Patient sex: M
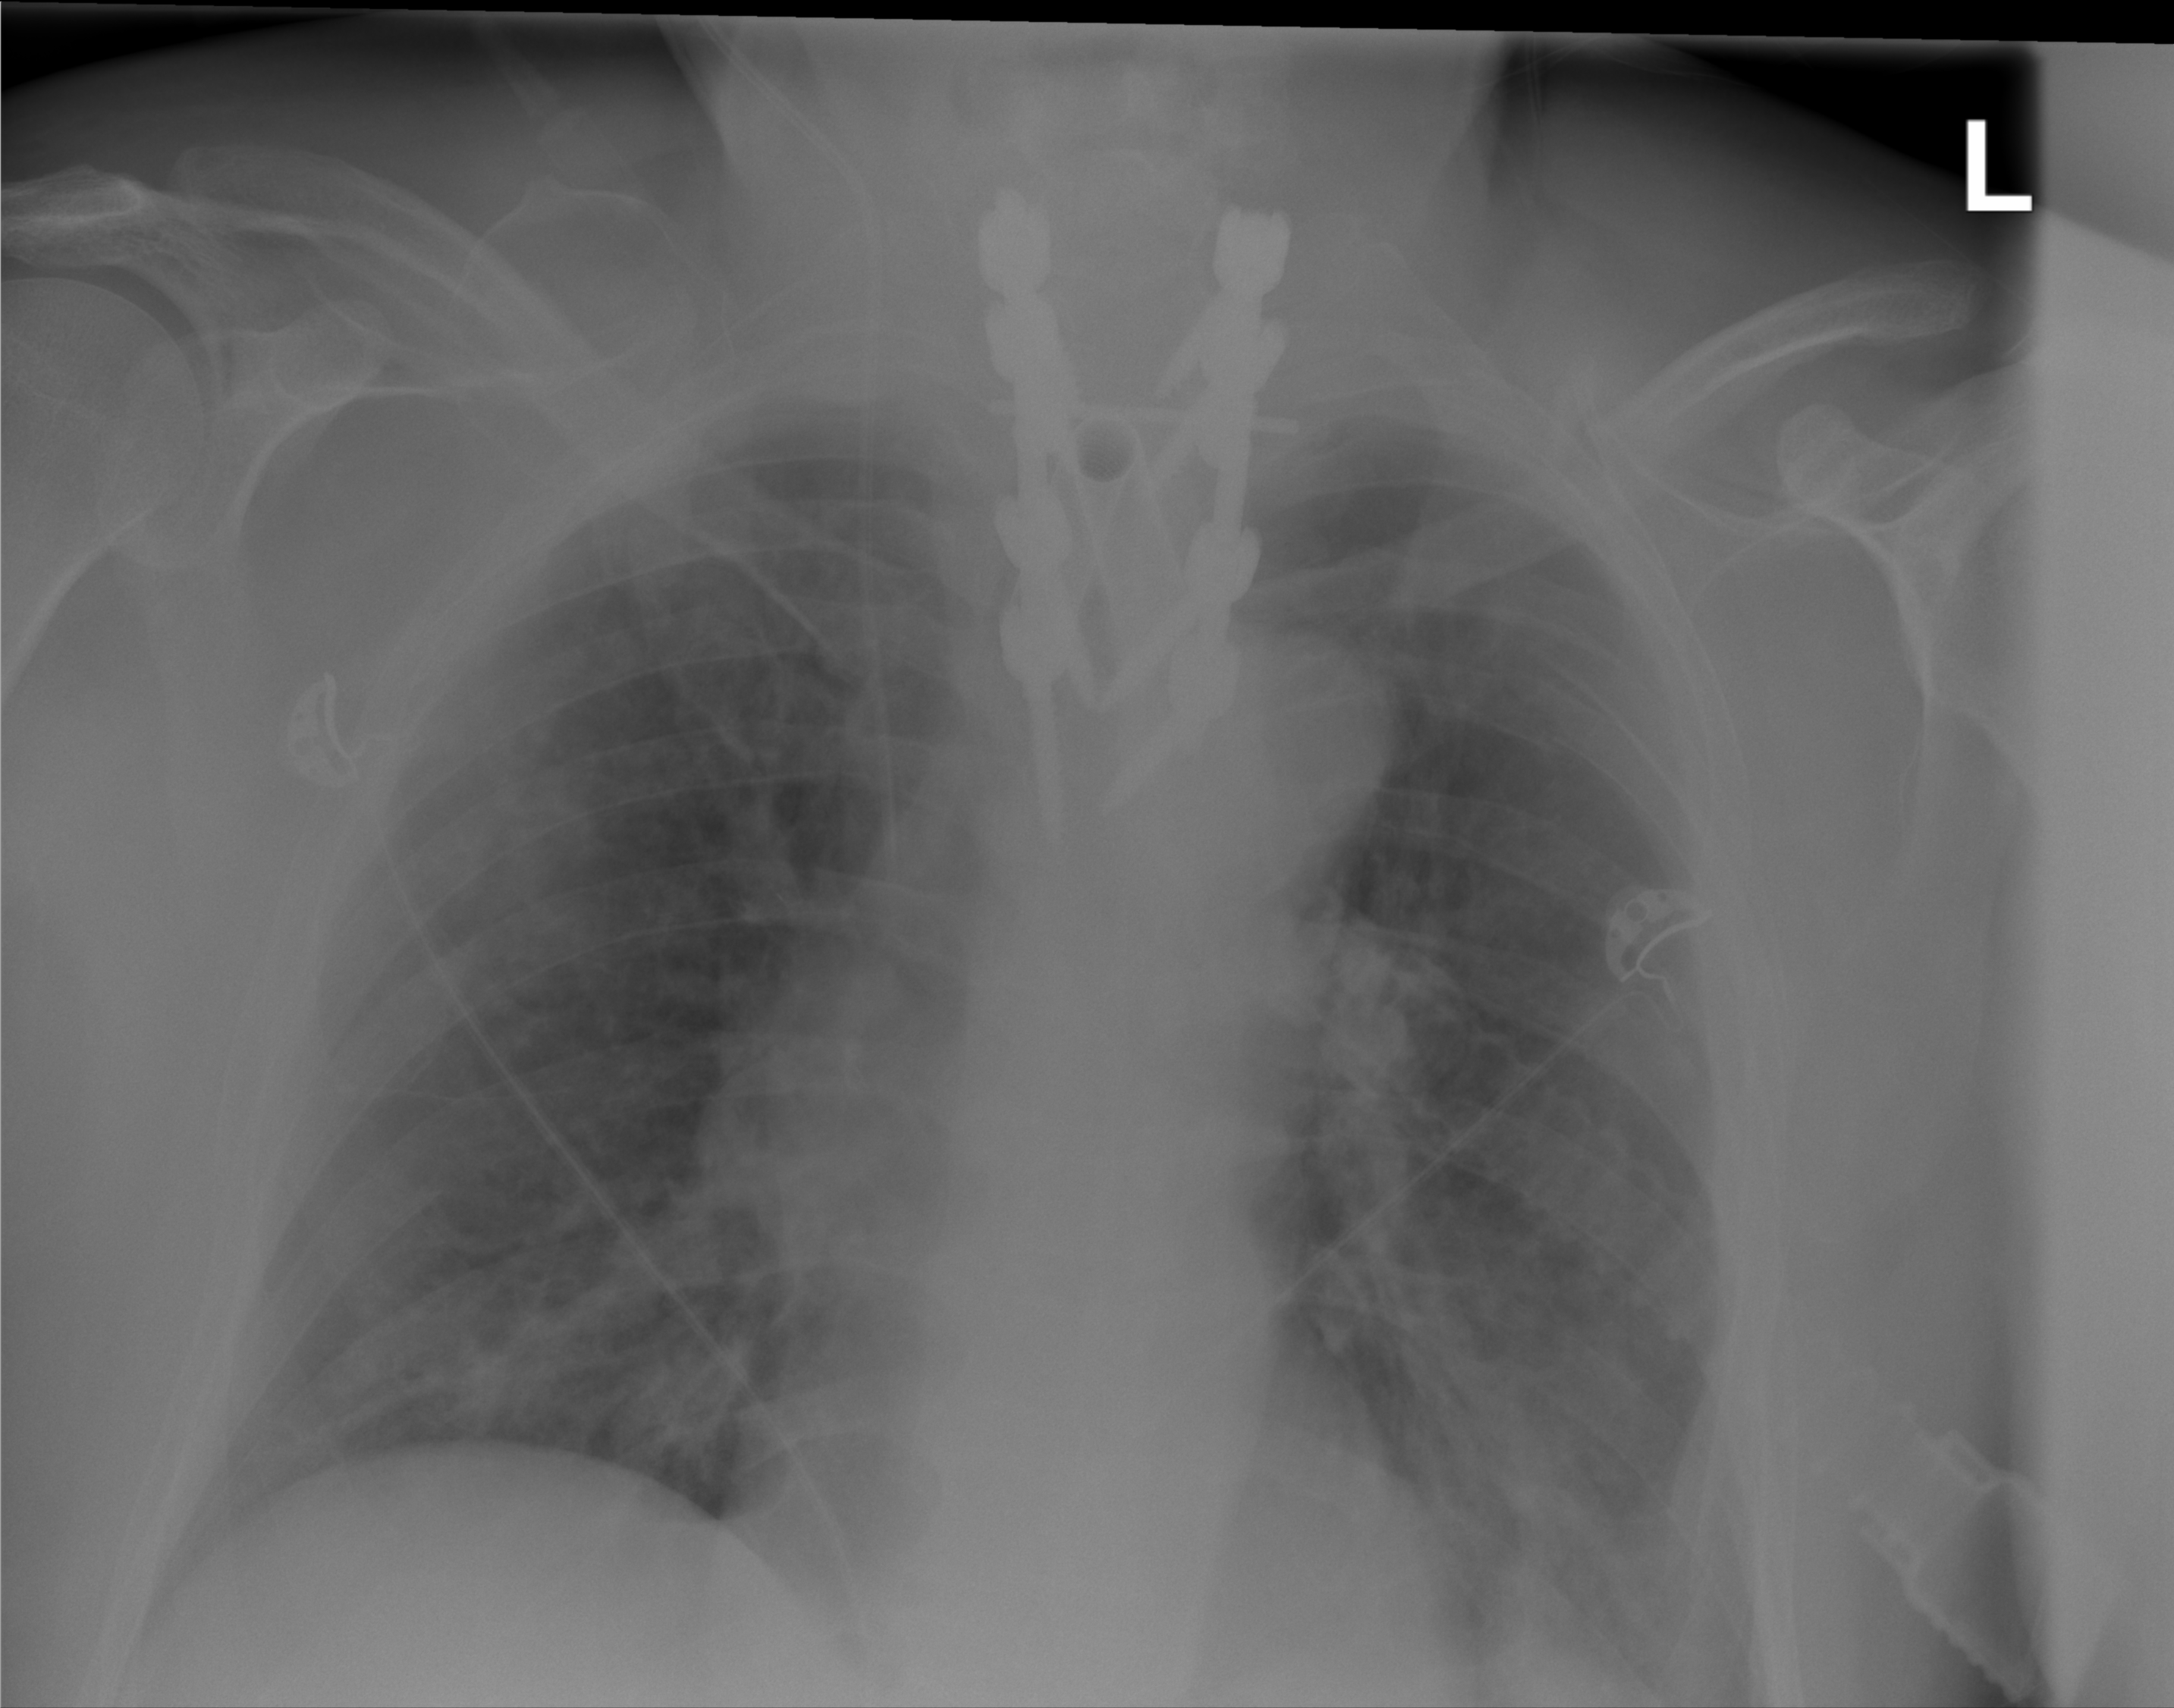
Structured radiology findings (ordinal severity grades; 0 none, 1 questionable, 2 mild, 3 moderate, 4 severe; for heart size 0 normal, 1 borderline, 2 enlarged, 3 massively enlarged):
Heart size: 0
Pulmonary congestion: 1
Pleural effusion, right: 1
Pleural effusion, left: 1
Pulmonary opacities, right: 2
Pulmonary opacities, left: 3
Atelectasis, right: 1
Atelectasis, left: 2